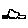
Label: car